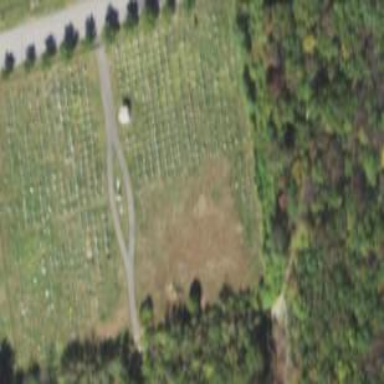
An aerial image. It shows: Cemetery.